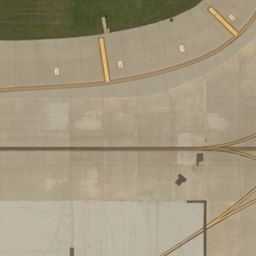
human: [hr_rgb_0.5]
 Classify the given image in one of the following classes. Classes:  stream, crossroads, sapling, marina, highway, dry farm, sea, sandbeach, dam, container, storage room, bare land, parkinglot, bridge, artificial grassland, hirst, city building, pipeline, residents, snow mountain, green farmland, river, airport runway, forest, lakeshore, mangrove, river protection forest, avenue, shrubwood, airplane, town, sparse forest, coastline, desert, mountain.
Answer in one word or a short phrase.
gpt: airport runway